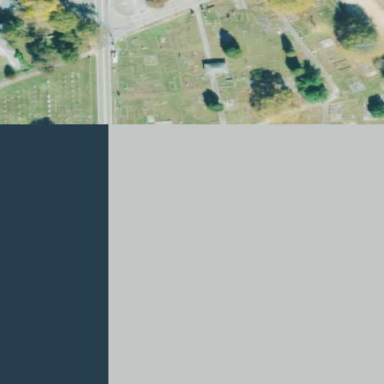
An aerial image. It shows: Cemetery.